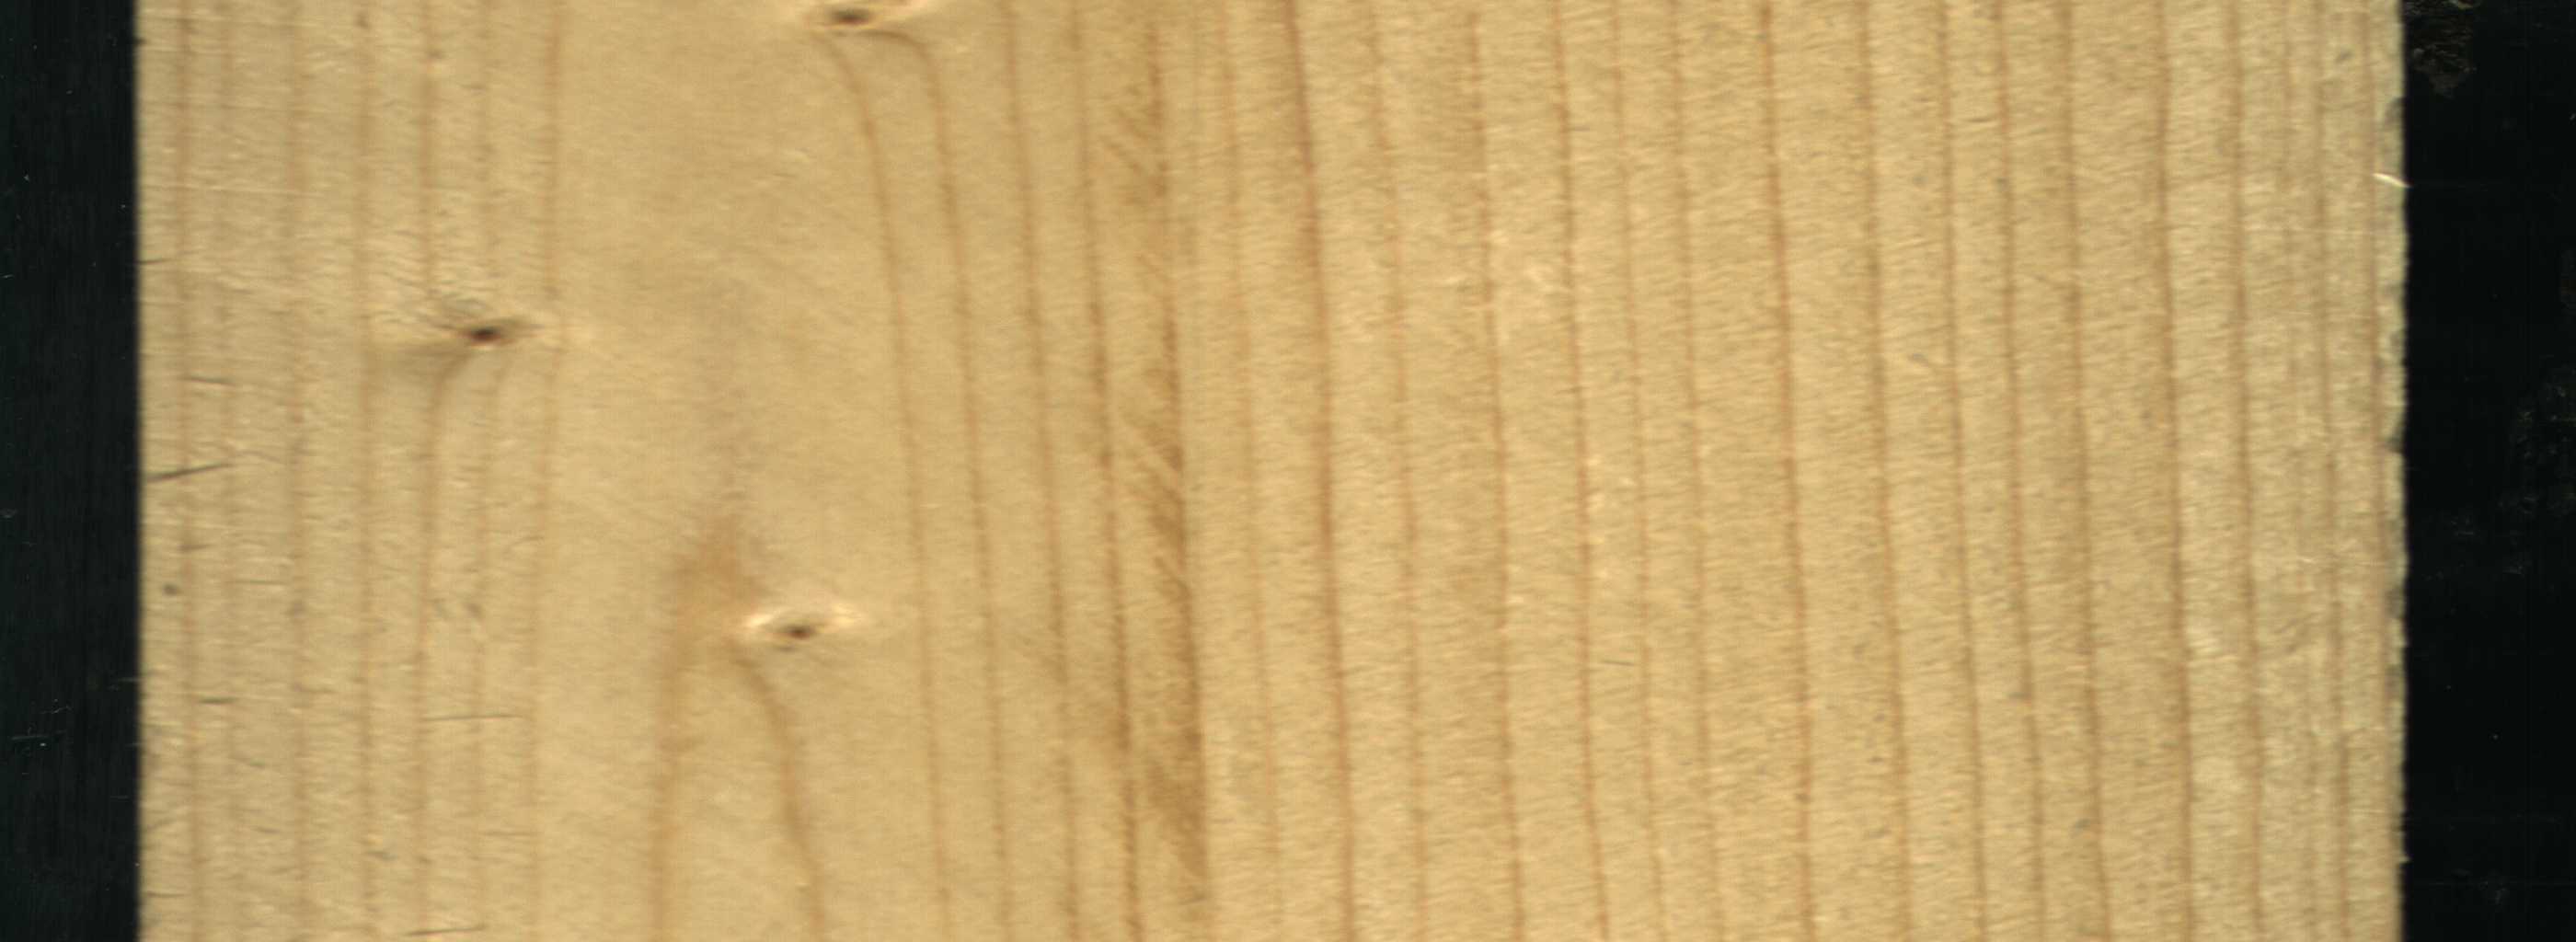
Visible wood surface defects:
Live_Knot
Live_Knot
Live_Knot